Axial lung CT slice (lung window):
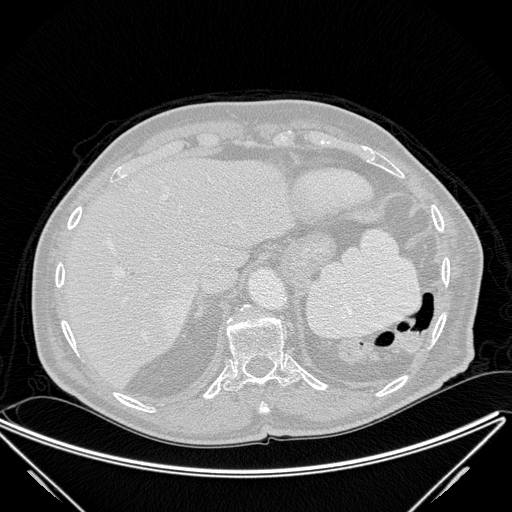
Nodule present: no